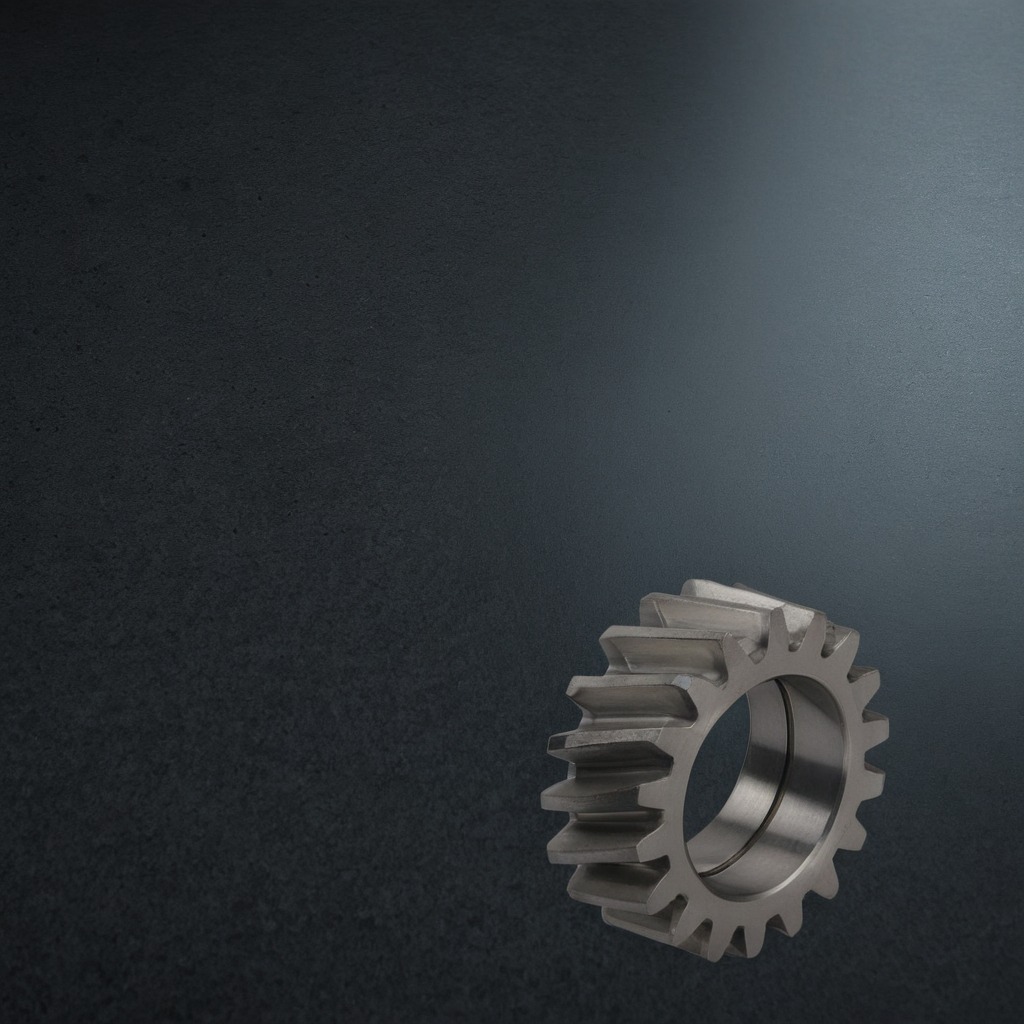
A steel gear with teeth is lying on the clean granite table inside a workshop at night.